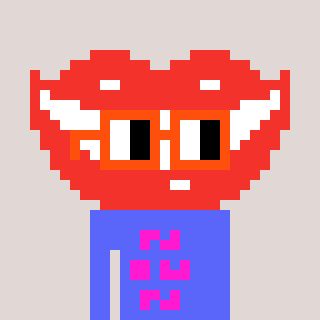
a pixel art character with square orange glasses, a smile-shaped head and a purple-colored body on a warm background